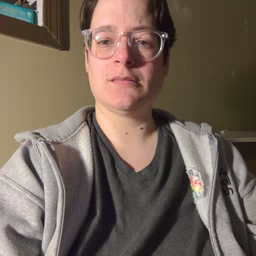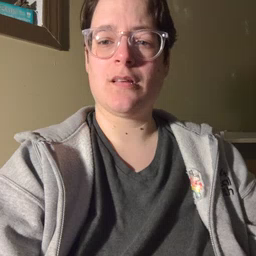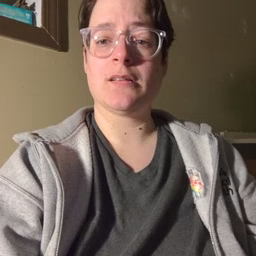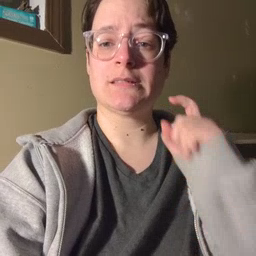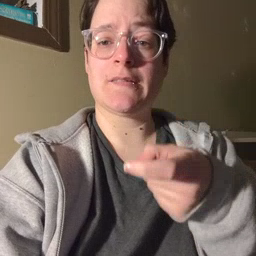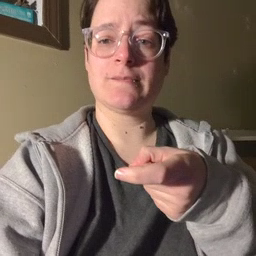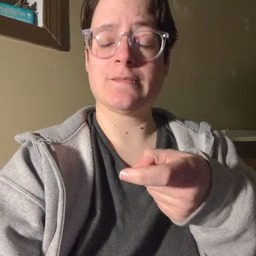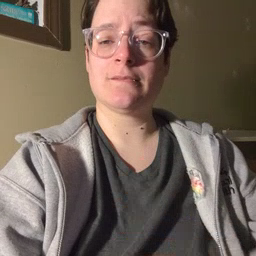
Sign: gift